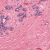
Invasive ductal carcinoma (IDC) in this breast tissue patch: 0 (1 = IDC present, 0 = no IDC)